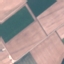
Land use / land cover: AnnualCrop